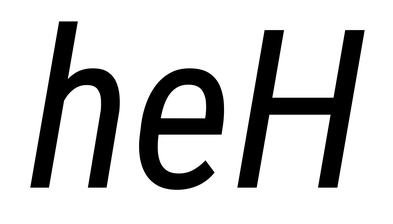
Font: Roboto-Italic_Condensed_Italic